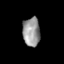
Tissue: skin
Cell type: Epithelial cells
Senescence score: 0.2669
Nuclear area (px): 489
Mean DAPI intensity: 151.155